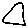
Label: triangle